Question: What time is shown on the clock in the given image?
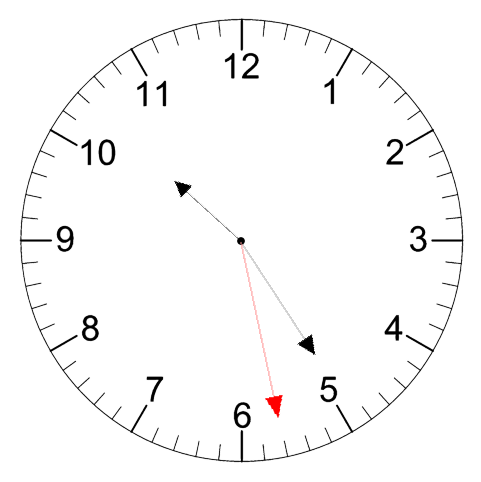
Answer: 10:24:28